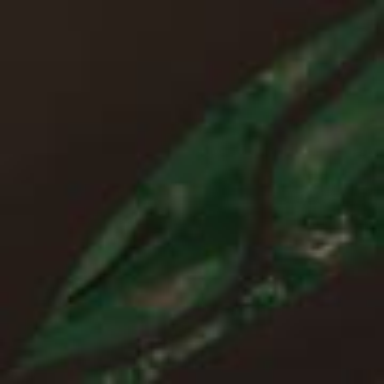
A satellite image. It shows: Islet surrounded by forest.